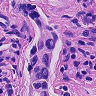
Metastatic tissue present: yes